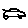
Label: car